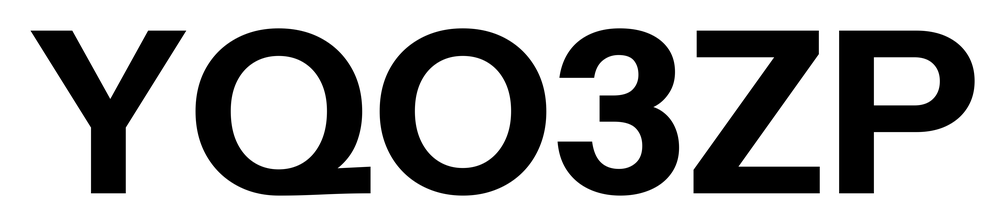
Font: InstrumentSans_Bold